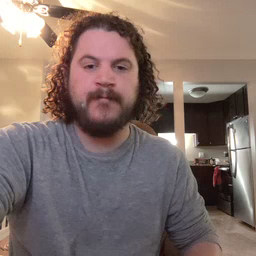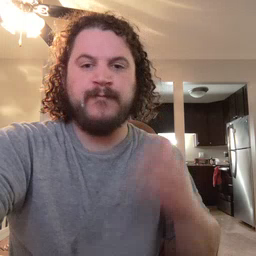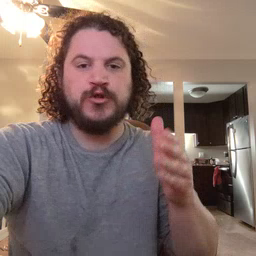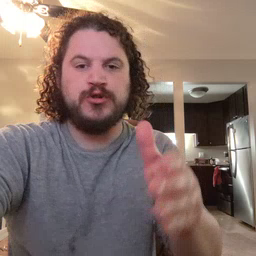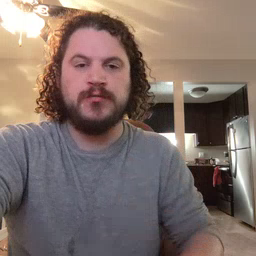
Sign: fish